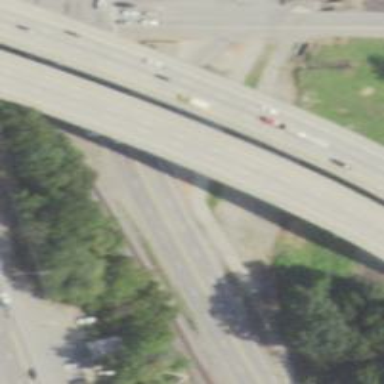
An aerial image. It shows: Beam-structured bridge on motorway.